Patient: sex M, age 69
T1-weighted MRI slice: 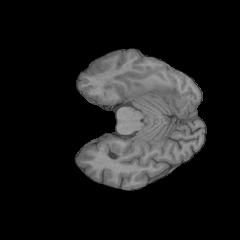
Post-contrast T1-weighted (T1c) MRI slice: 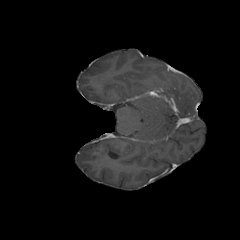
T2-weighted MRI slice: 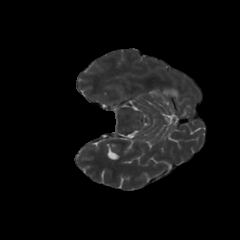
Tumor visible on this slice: yes
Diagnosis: Glioblastoma, IDH-wildtype
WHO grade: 4